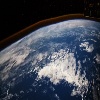
Label: cloud